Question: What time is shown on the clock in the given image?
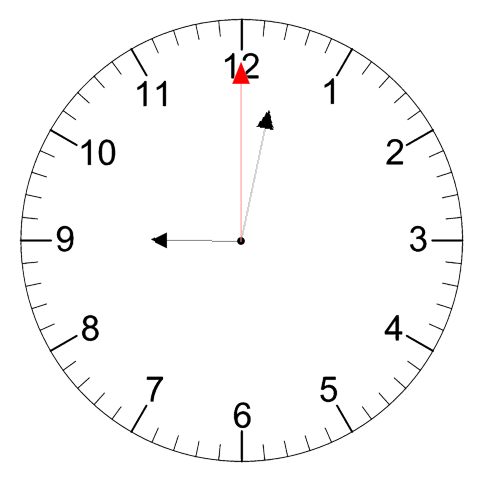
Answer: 09:02:00